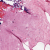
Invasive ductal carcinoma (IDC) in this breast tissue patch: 0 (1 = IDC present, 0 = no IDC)